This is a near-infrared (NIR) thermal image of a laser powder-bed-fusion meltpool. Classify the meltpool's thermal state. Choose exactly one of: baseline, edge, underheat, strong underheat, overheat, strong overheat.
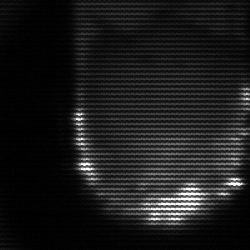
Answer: baseline